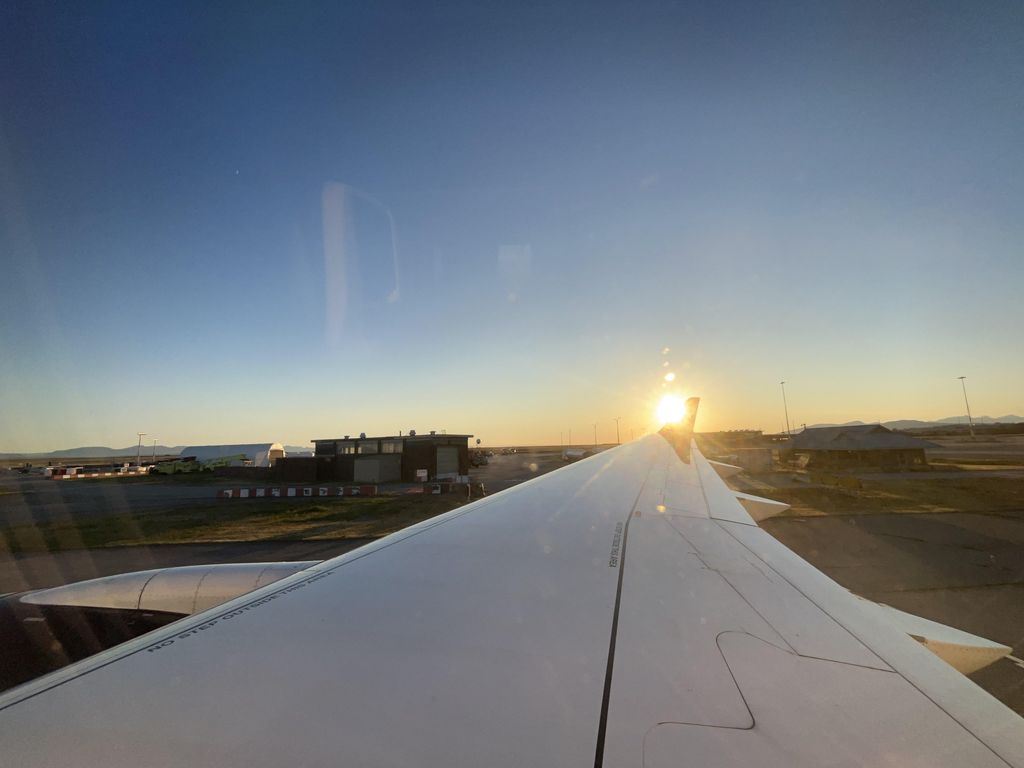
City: vancouver